Interaction volume radius: 10 \u00c5
Interaction volume height: 15 \u00c5
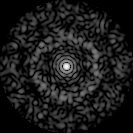
Disorder parameter: 0.8263